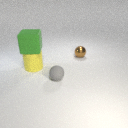
large green rubber cube above large yellow rubber cylinder